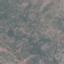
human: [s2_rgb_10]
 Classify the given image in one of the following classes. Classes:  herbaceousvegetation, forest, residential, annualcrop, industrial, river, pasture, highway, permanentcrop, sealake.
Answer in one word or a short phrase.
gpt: HerbaceousVegetation